Question: I'm trying to sort out my netbeans color theme and I'm almost there apart from one annoying highlight I can't seem to find anywhere! It only shows it self in HTML and CSS that I have seen so far!
Its the highlighting that happens when you click on an Id or class value for html elements, or elements in css
Have a look at the picture below and see if you can identify the option that defines the highlight below!

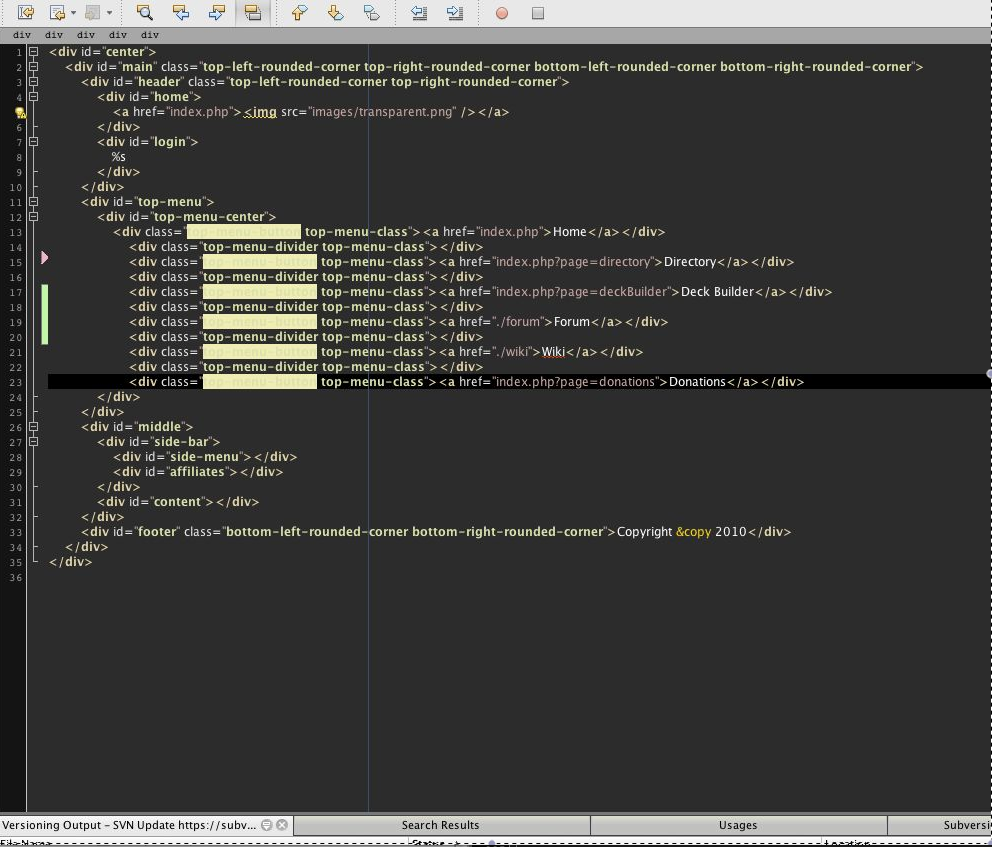
Answer: It appears to be the Cascading Style Sheet color for Mark Occurrences.
Tools|Options|Fonts & Colors, Select Language: Cascading Style Sheet, Select Category: Mark Occurrences.
It appears to be related to (but not exactly the same as) <URL>, and may be worth noting on that bug that the highlight color suffers the same problem as the base color.
BTW, When I changed the color value for that one and clicked on OK, it did not immediately update the editor window. I had to select something else for it to mark occurrences of, and as soon as I did that I saw the new color.